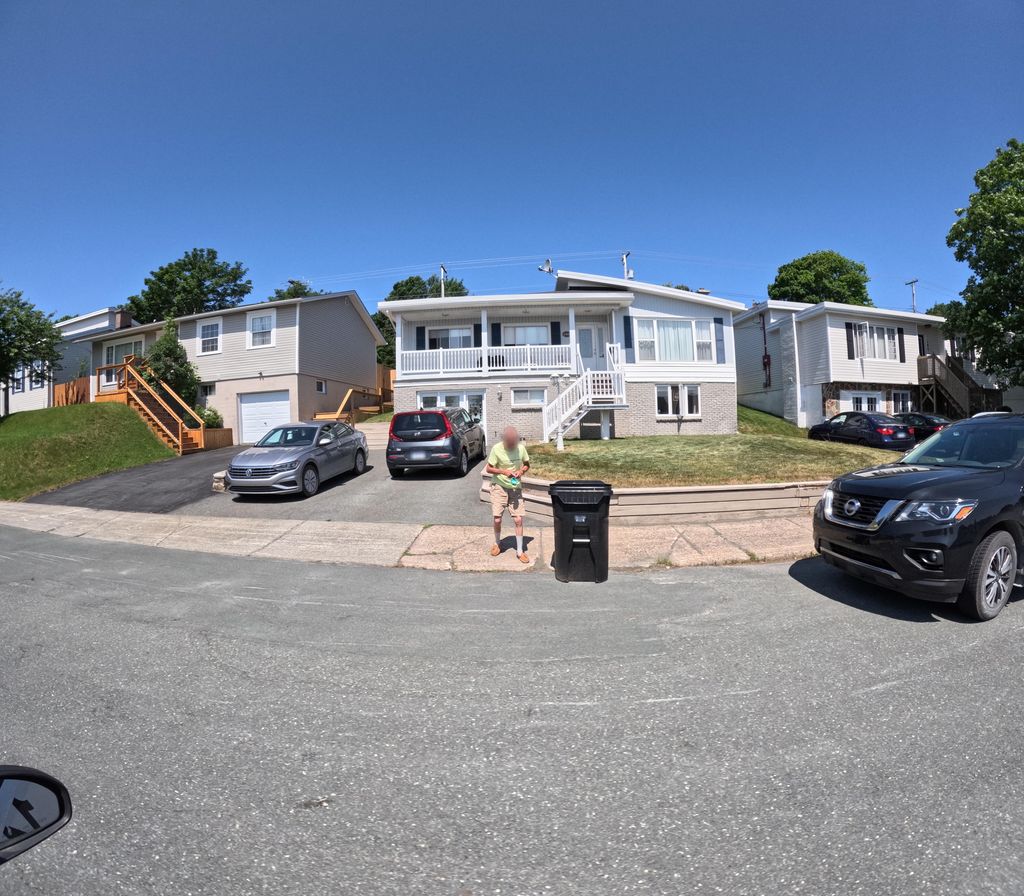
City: st_johns